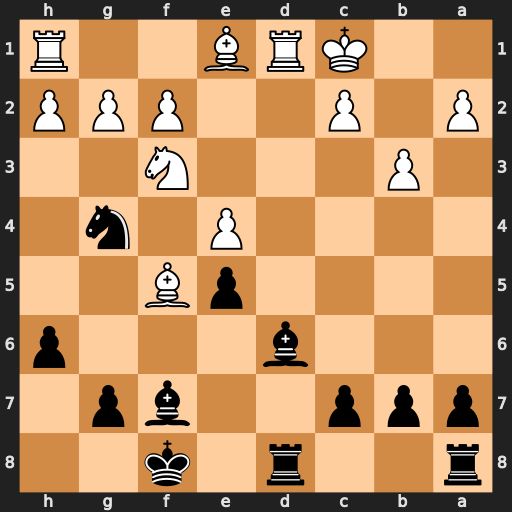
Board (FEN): r2r1k2/ppp2bp1/3b3p/4pB2/4P1n1/1P3N2/P1P2PPP/2KRB2R
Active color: b
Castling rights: -
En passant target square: -
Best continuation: Ba3+ Kb1 Rxd1#